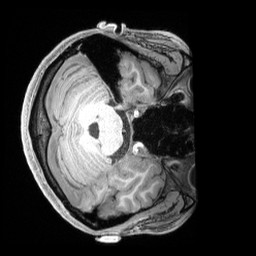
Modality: T1w
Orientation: axial
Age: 26
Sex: male
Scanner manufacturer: siemens
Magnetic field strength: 3 T
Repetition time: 2.4 s
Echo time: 0.00222 s